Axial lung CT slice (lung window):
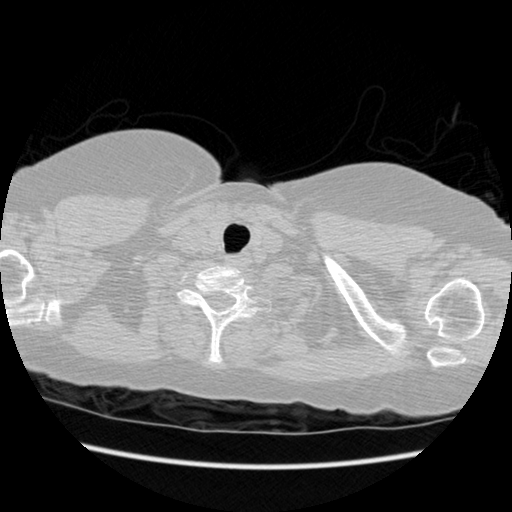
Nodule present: no